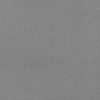
Label: dusty